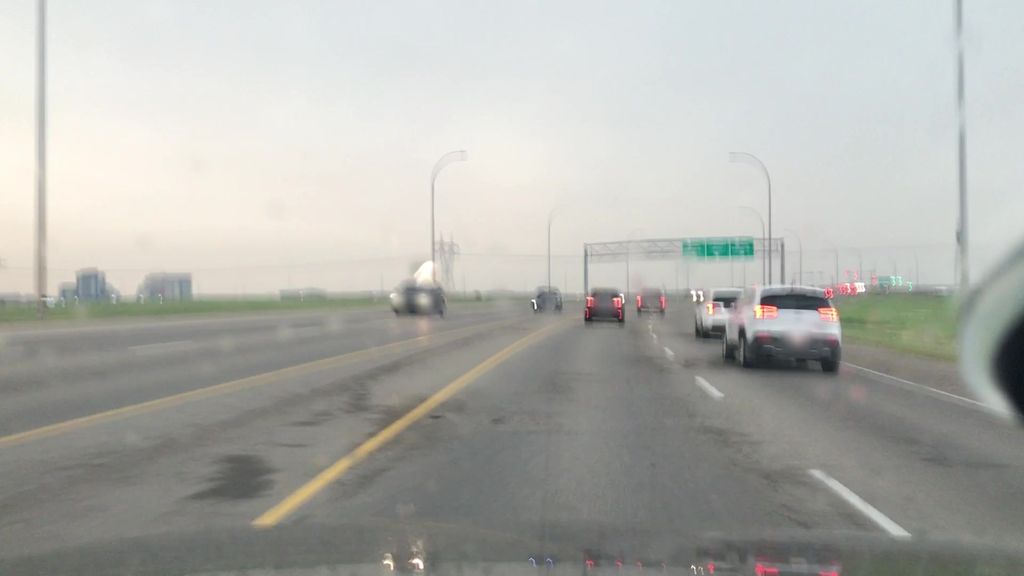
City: edmonton